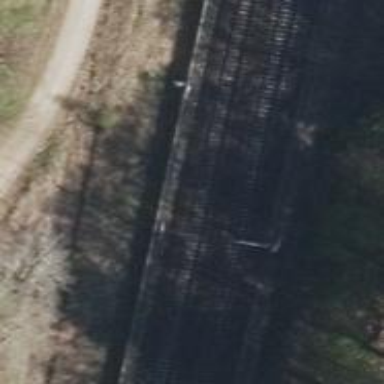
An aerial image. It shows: Railway milestone with catenary mast.